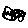
Label: car